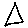
Label: square